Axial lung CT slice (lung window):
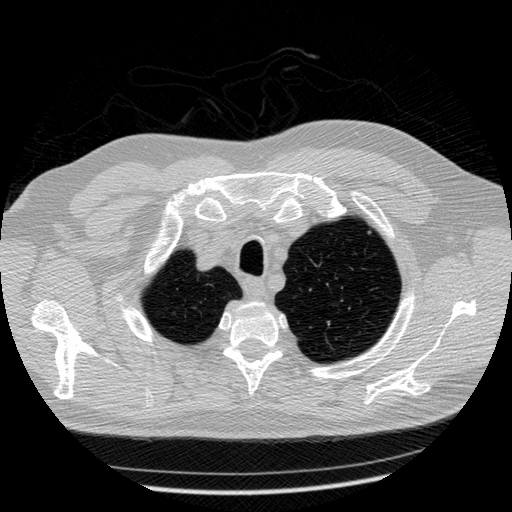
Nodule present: no